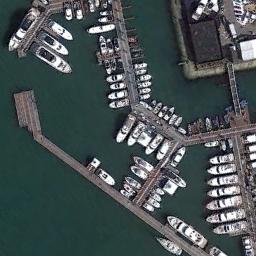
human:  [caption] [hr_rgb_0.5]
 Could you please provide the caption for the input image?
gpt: The harbor has lots of neatly docked boats and the color of the waters is green .

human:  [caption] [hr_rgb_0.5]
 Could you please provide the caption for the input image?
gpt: Many yachts are neatly arranged on the sea side of the harbor .

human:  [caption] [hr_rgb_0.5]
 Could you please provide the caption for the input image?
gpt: There are many ships in the harbor .

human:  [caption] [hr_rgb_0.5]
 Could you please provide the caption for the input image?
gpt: There are several ships in motion in the harbor .

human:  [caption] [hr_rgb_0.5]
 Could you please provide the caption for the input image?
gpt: There are many ships and some buildings at the harbor .